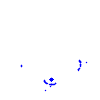
Particle: pion